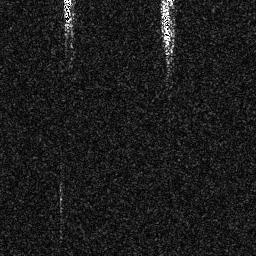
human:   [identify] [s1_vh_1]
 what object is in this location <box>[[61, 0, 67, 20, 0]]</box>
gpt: <ref>1 medium ship at the top</ref>